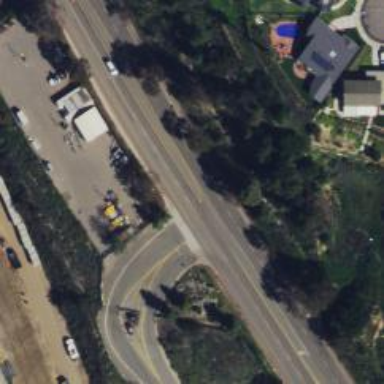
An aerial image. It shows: Secondary road.